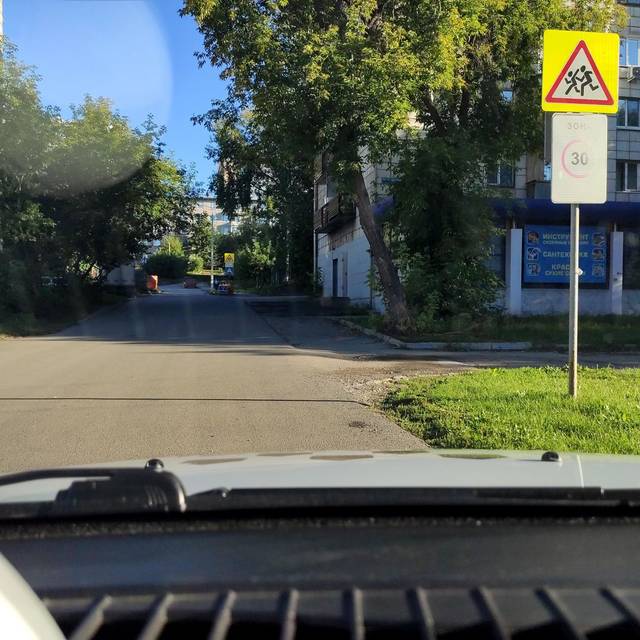
Region: Russia
Coordinates: 58.008, 56.208